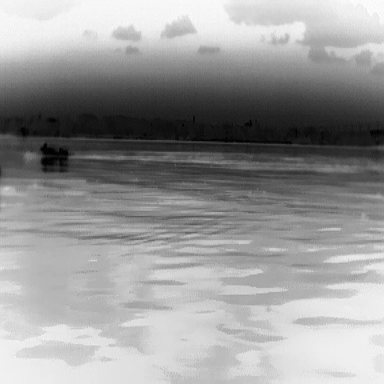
There is a canoe in the infrared image.